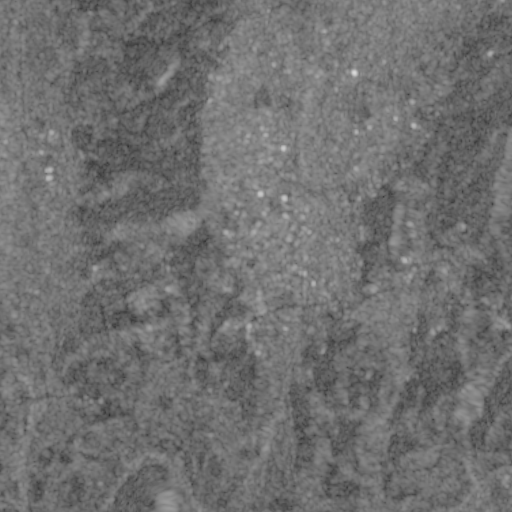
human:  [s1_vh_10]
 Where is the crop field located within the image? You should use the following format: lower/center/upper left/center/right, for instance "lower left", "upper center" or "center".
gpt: The crop field is located in the lower left of the image.
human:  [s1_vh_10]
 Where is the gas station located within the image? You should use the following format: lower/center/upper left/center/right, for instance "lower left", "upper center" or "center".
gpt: The gas station is located in the lower center of the image.
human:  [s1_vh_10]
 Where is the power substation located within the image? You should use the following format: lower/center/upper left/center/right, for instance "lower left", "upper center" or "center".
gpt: The power substation is located in the center left of the image.
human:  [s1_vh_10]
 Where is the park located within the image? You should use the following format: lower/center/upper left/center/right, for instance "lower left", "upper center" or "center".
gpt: There is no park in the image.

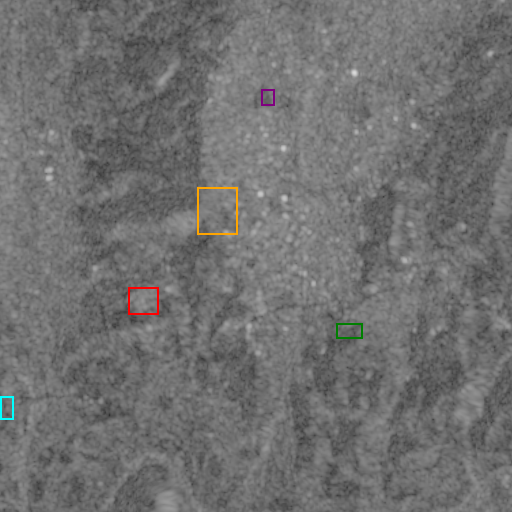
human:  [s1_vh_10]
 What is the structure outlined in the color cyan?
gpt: The structure outlined in cyan is a crop field.
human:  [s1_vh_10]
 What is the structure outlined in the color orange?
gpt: The structure outlined in orange is a park.
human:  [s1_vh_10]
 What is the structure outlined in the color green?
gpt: The structure outlined in green is a parking lot.
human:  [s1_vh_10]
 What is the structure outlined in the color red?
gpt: The structure outlined in red is a power substation.
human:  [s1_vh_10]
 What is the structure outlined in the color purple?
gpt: The structure outlined in purple is a stadium.
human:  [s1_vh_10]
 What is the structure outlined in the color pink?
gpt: There is no pink outline.